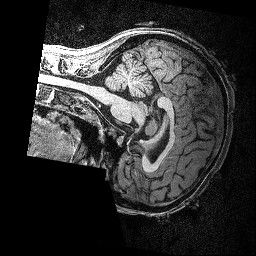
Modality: T1w
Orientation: sagittal
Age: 23
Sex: female
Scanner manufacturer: siemens
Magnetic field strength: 3 T
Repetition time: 2.53 s
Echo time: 0.00342 s